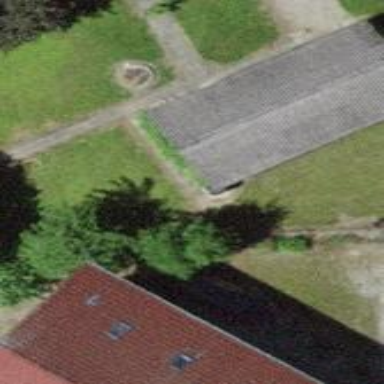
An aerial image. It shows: Rural barn.